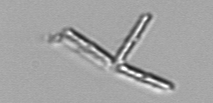
Label: Thalassionema